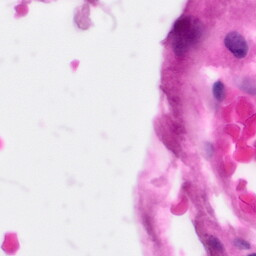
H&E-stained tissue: Pancreatic